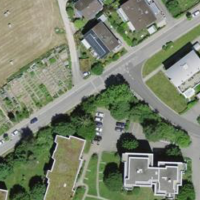
EUNIS habitat code: 55
Species observed at this site:
Veronica filiformis